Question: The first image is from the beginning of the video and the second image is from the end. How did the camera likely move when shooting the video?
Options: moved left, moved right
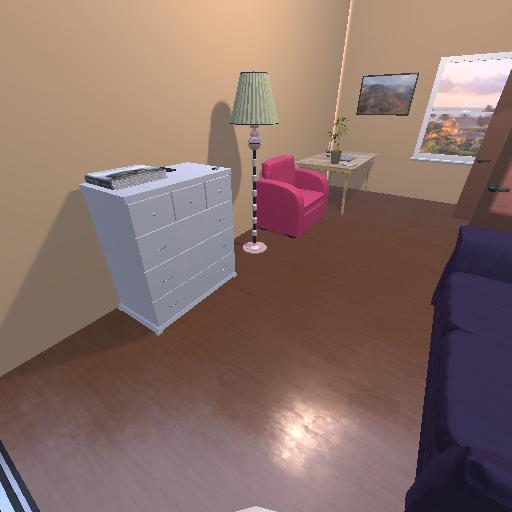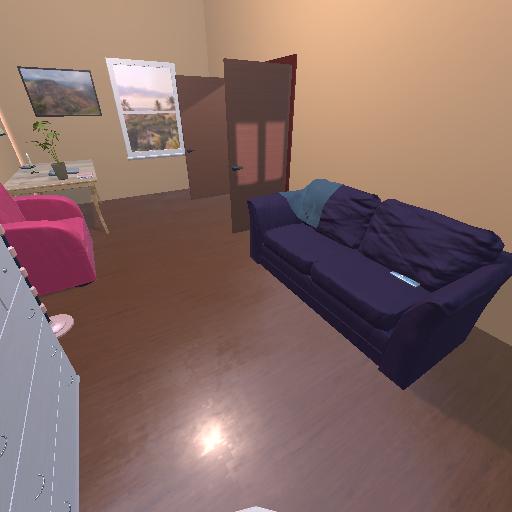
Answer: moved left